Question: May be this is a duplicate question,but I am asking it again because the solutions <URL> is not working for me.I have a listview and within the list view I have 2 imageviews and a textview.Refer to the image below:

As you can see I cannot split the textviews into 2 lines and as a result my textview is overlapping with that of the imageview.Here is my code:
'''
<?xml version="1.0" encoding="utf-8"?>
<RelativeLayout xmlns:android="http://schemas.android.com/apk/res/android"
android:id="@+id/rl_filelist"
android:layout_width="match_parent"
android:layout_height="wrap_content"
android:layout_marginLeft="5dp"
android:layout_marginRight="5dp"
android:paddingBottom="20dp"
android:paddingTop="20dp" >
<ImageView
android:id="@+id/fileimage"
android:layout_width="wrap_content"
android:layout_height="wrap_content"
android:layout_alignParentLeft="true"
android:layout_marginLeft="10dp"
android:src="@drawable/default_avatar" />
<RelativeLayout
android:id="@+id/ll_cntactcont"
android:layout_width="fill_parent"
android:layout_height="wrap_content"
android:layout_centerVertical="true"
android:layout_marginLeft="5dp"
android:layout_marginTop="10dp"
android:layout_toRightOf="@+id/fileimage" >
<TextView
android:id="@+id/tvfilename"
android:layout_width="wrap_content"
android:layout_height="wrap_content"
android:layout_alignParentLeft="true"
android:layout_centerVertical="true"
android:text="Srina Banerjee"
android:textColor="#000000"
android:textStyle="bold"
android:ellipsize="end"
android:maxLines="2"
android:singleLine="false"
/>
<ImageView
android:id="@+id/btnSettings"
android:layout_width="wrap_content"
android:layout_height="wrap_content"
android:layout_alignParentRight="true"
android:layout_centerVertical="true"
android:src="@drawable/settings"
android:textColor="#000000"
android:focusable="false"
android:focusableInTouchMode="false" />
</RelativeLayout>
</RelativeLayout>
'''
I cannot use any html format within the method or I cannot do anything from java file.I have to do it from within the xml file only.I consulted our very own stack overflow and added this lines in my textview.
'''
android:ellipsize="end"
android:maxLines="2"
android:singleLine="false"
'''
But as you can see the image none of them are working.Help.
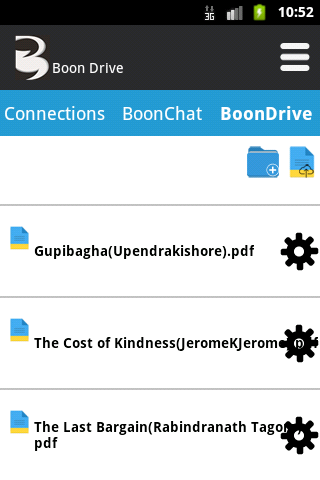
Answer: just add 1 tag in to Textview That
'''
android:layout_toLeftOf="@+id/btnSettings"
'''
So this old one is
'''
<TextView
android:id="@+id/tvfilename"
android:layout_width="wrap_content"
android:layout_height="wrap_content"
android:layout_alignParentLeft="true"
android:layout_centerVertical="true"
android:text="Srina Banerjee"
android:textColor="#000000"
android:textStyle="bold"
android:ellipsize="end"
android:maxLines="2"
android:singleLine="false"/>
'''
Change to :
'''
<TextView
android:id="@+id/tvfilename"
android:layout_width="wrap_content"
android:layout_height="wrap_content"
android:layout_alignParentLeft="true"
android:layout_centerVertical="true"
android:text="Srina Banerjee"
android:textColor="#000000"
android:layout_toLeftOf="@+id/btnSettings"
android:textStyle="bold"
android:ellipsize="end"
android:maxLines="2"
android:singleLine="false"/>
'''